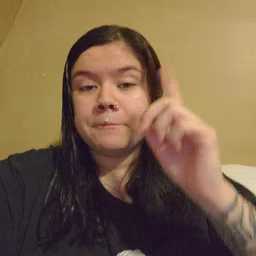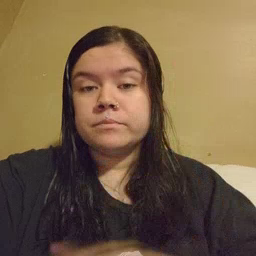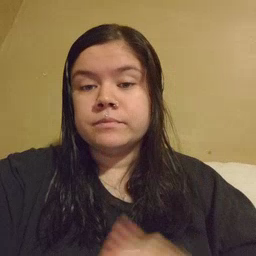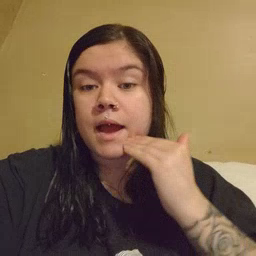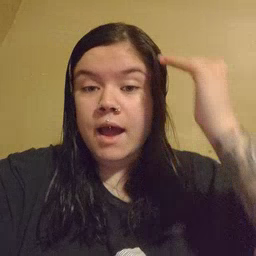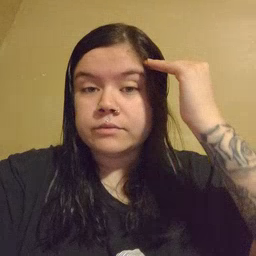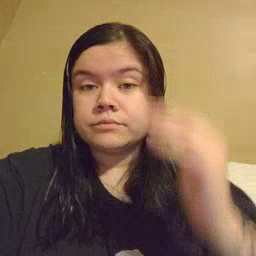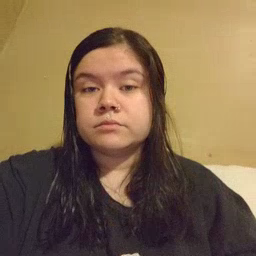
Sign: head